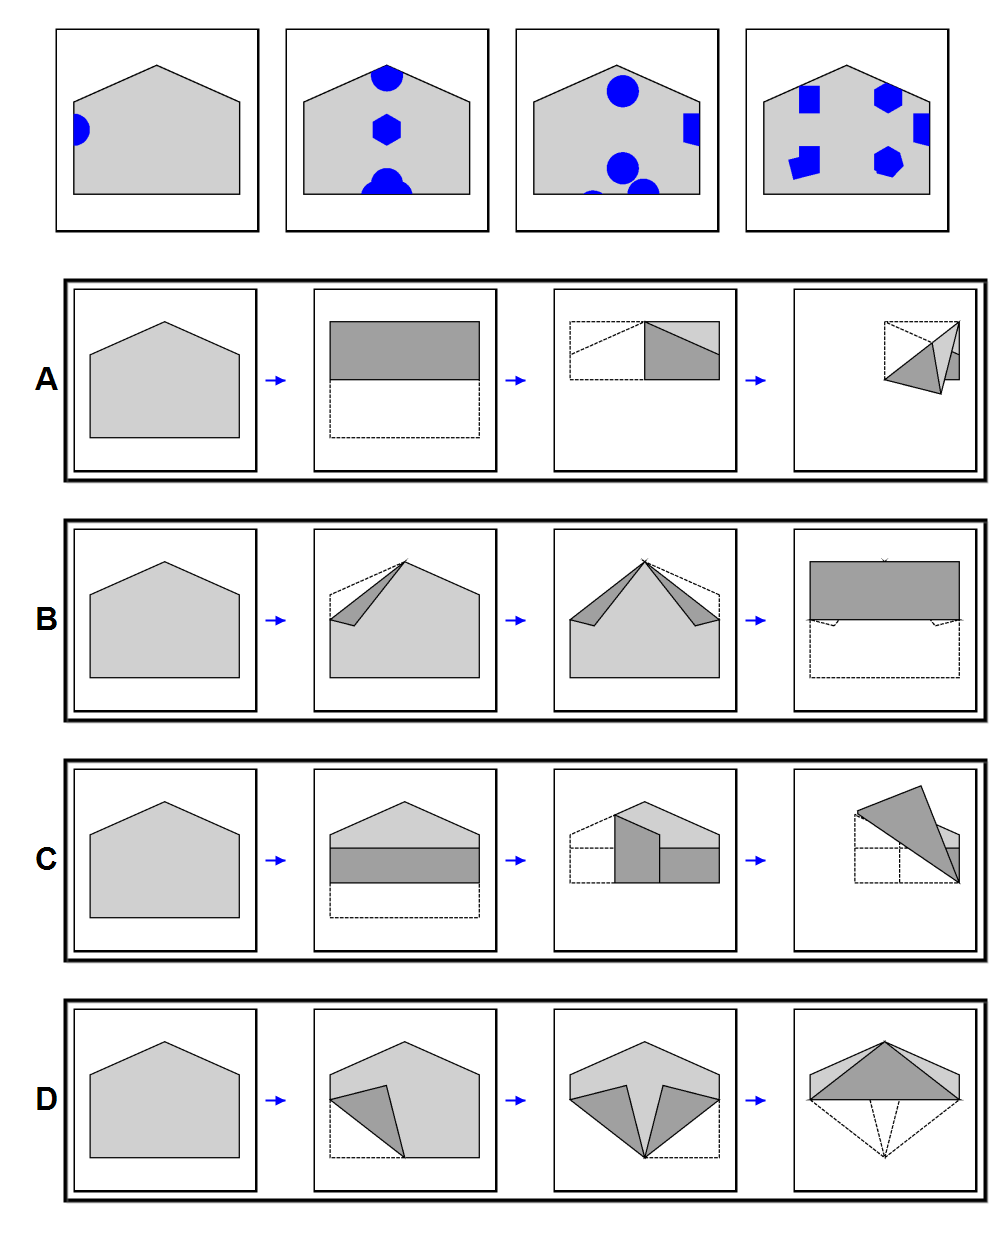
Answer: D